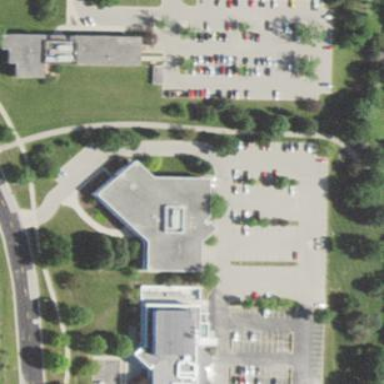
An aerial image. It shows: Office building.